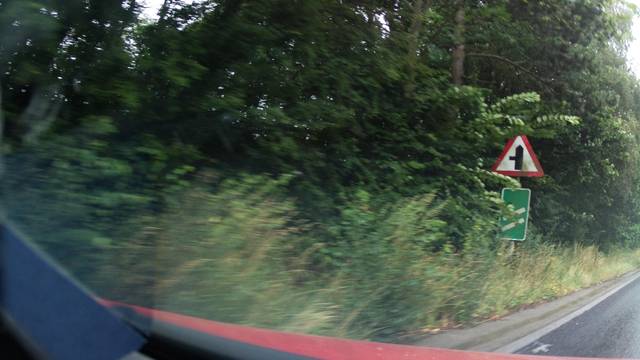
Region: United Kingdom
Coordinates: 52.407, -1.752